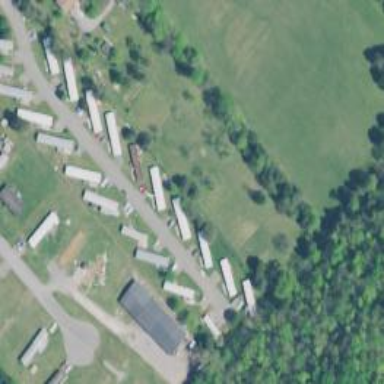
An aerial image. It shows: Residential area designated as trailer park.